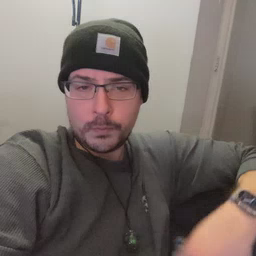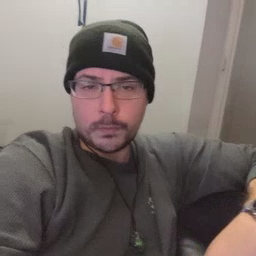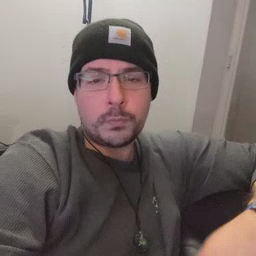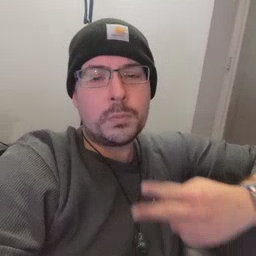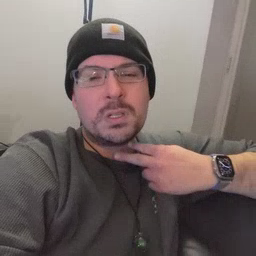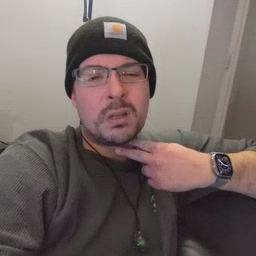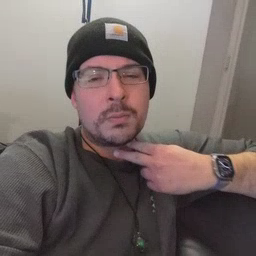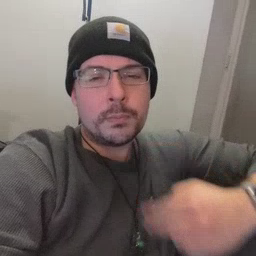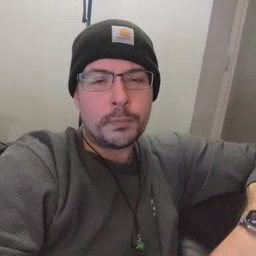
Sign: stuck